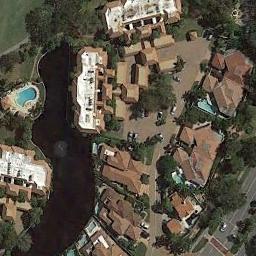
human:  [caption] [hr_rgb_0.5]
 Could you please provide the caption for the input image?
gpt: The dense residential is on the grass next to the lake and some trees .

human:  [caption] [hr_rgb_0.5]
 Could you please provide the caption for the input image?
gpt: In densely populated areas there are many roads and neatly lined houses and trees and a few swimming pools .

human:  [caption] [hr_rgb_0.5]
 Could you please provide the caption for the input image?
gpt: A dense residential area with lots of medium residences arranged neatly is next to the lake .

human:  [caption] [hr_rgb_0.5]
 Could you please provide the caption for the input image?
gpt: The houses are very dense .

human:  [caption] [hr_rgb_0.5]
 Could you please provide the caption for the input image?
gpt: There are some brown buildings beside a lake on dense residential area .